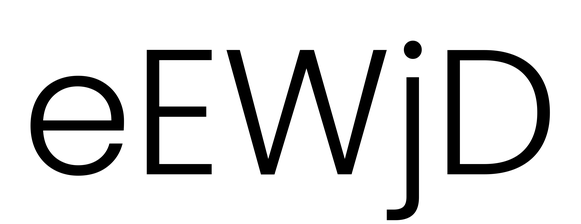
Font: Poppins-Light